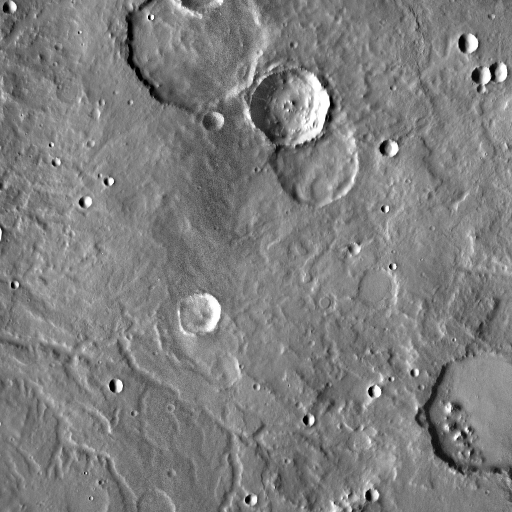
Crater classes present: Background, Other, Buried, Secondary